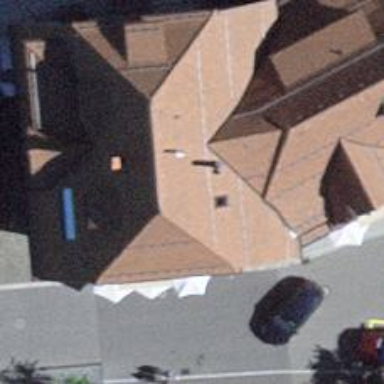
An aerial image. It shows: Cafe.